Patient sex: F
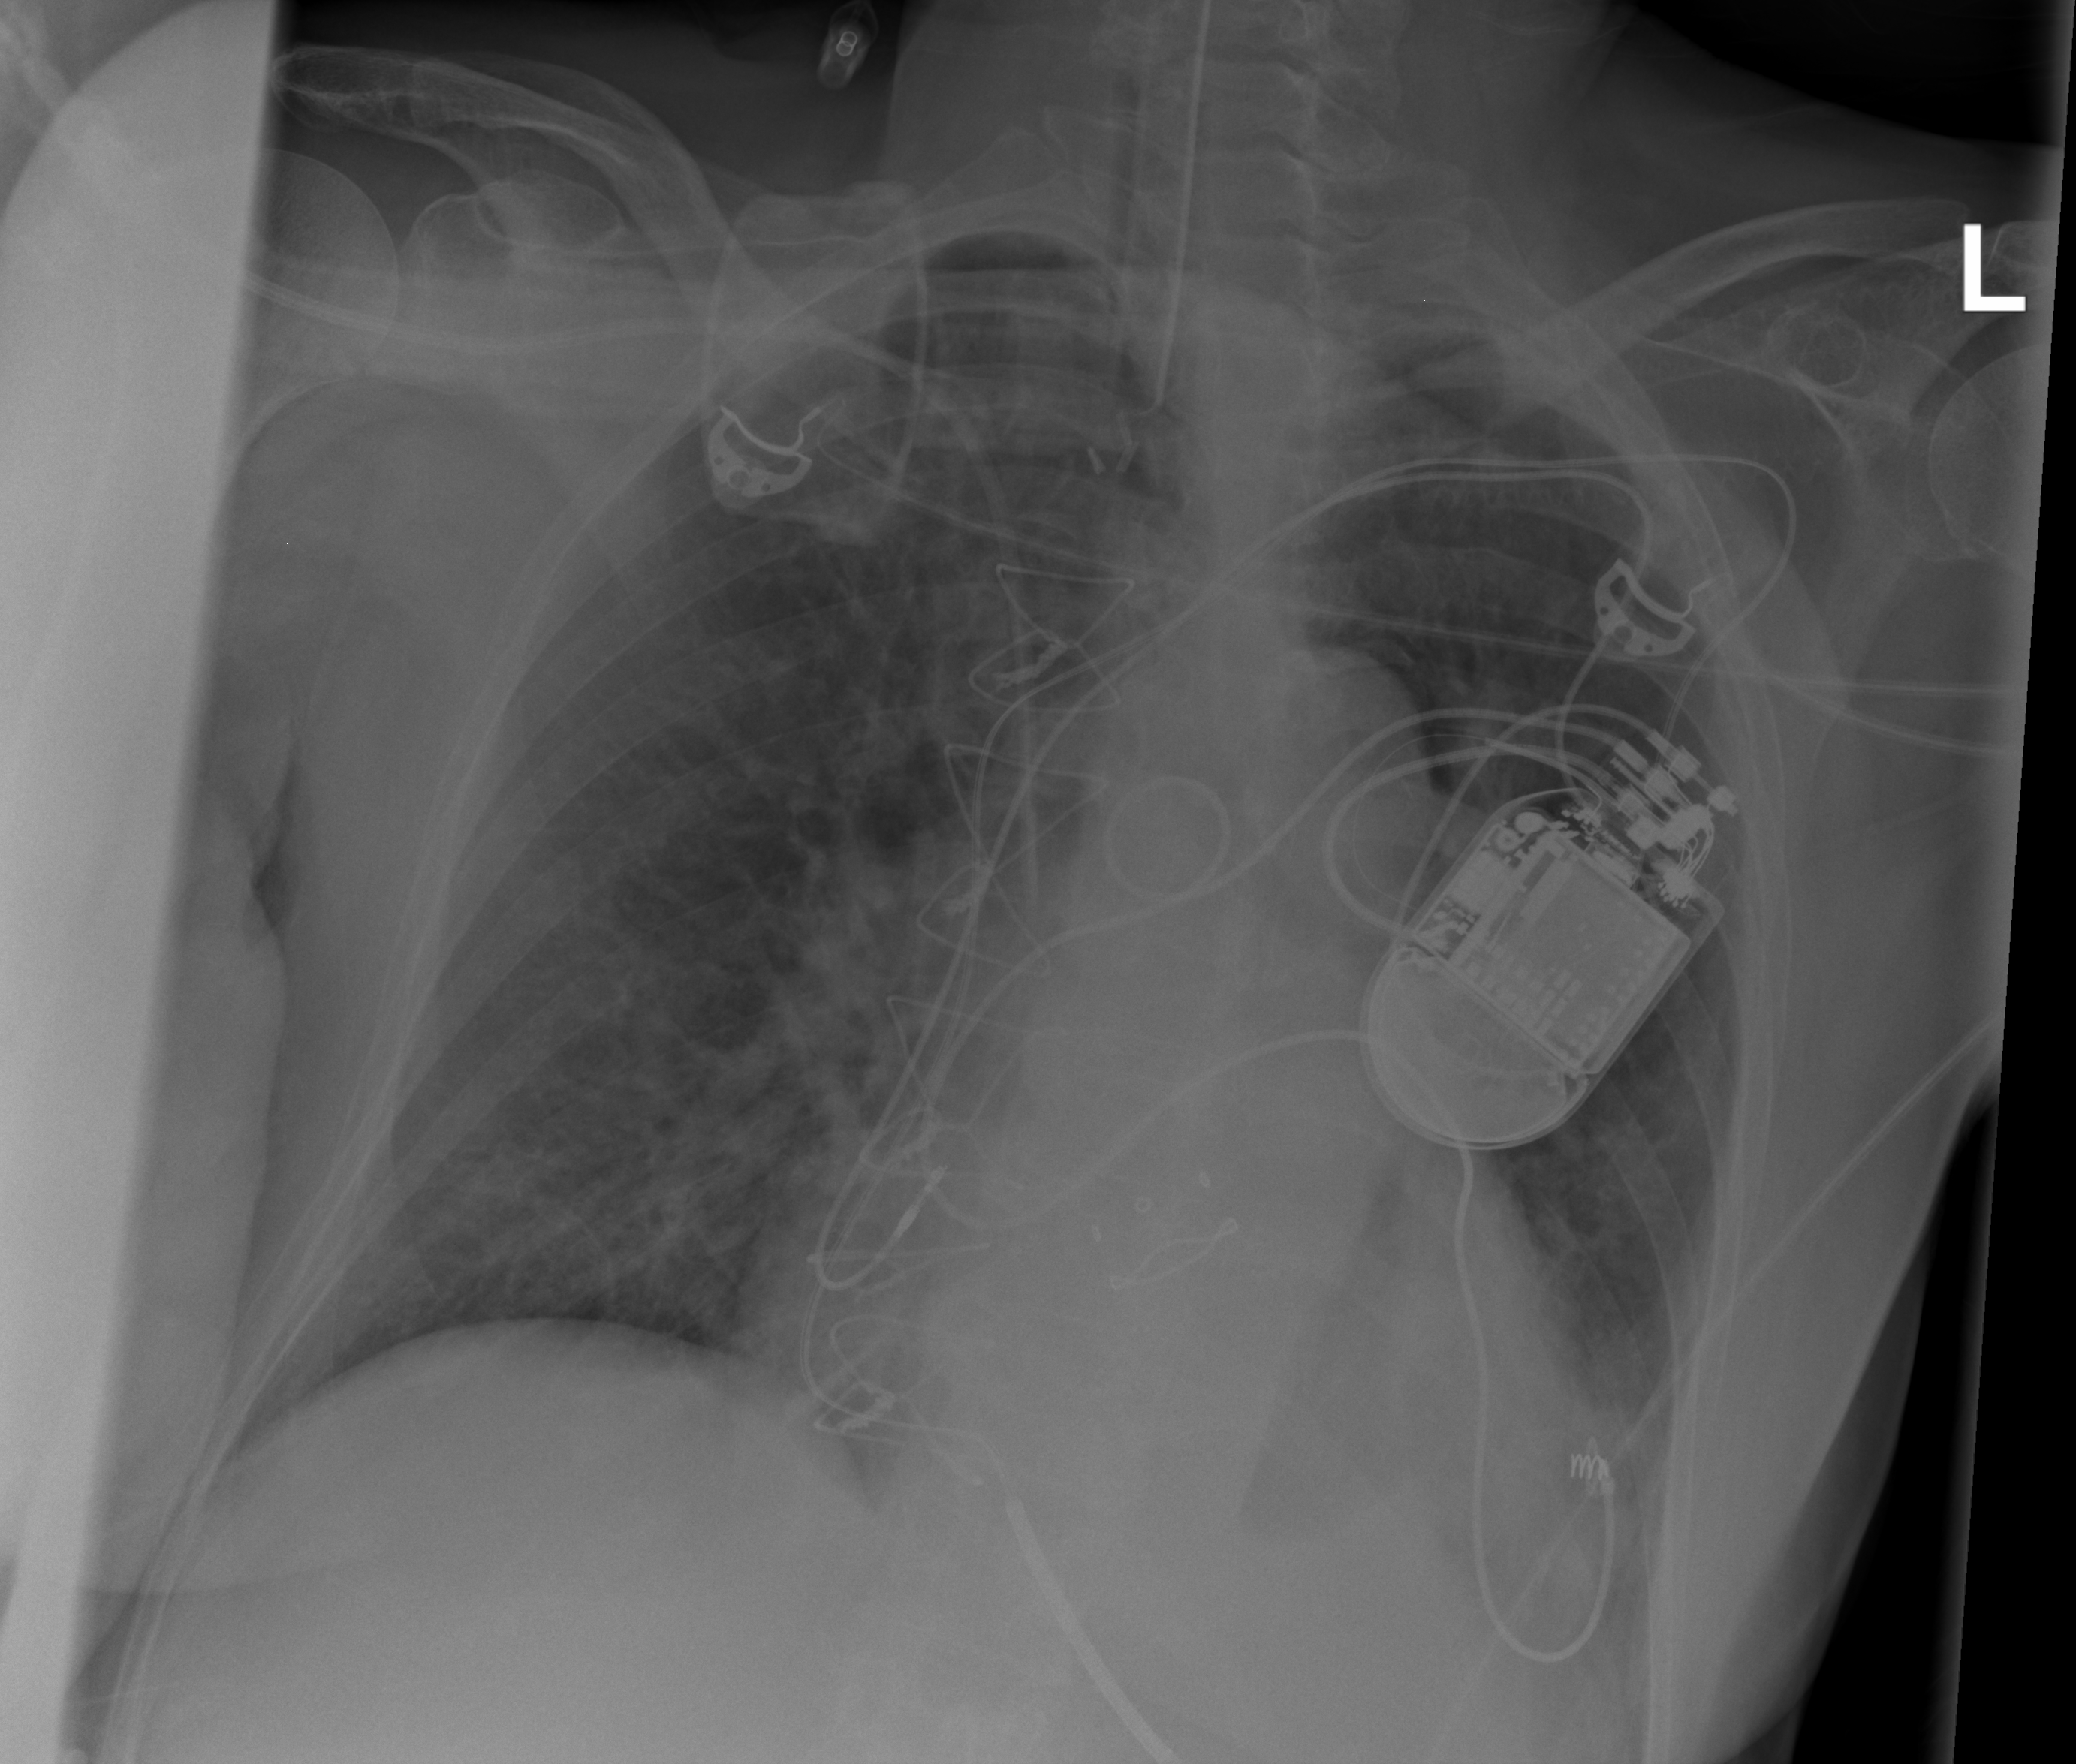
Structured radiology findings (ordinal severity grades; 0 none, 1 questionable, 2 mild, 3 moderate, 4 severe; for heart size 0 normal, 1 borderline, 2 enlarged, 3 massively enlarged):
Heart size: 2
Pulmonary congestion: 2
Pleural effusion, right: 0
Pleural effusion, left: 2
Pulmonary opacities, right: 2
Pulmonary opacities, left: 0
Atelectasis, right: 0
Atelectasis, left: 2